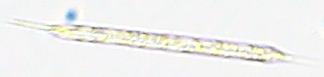
Label: Rhizosolenia